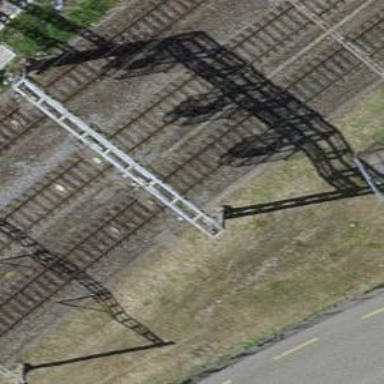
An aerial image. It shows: Railway signal.